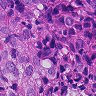
Metastatic tissue present: yes